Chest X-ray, PA view. Patient: 47 years old, sex F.
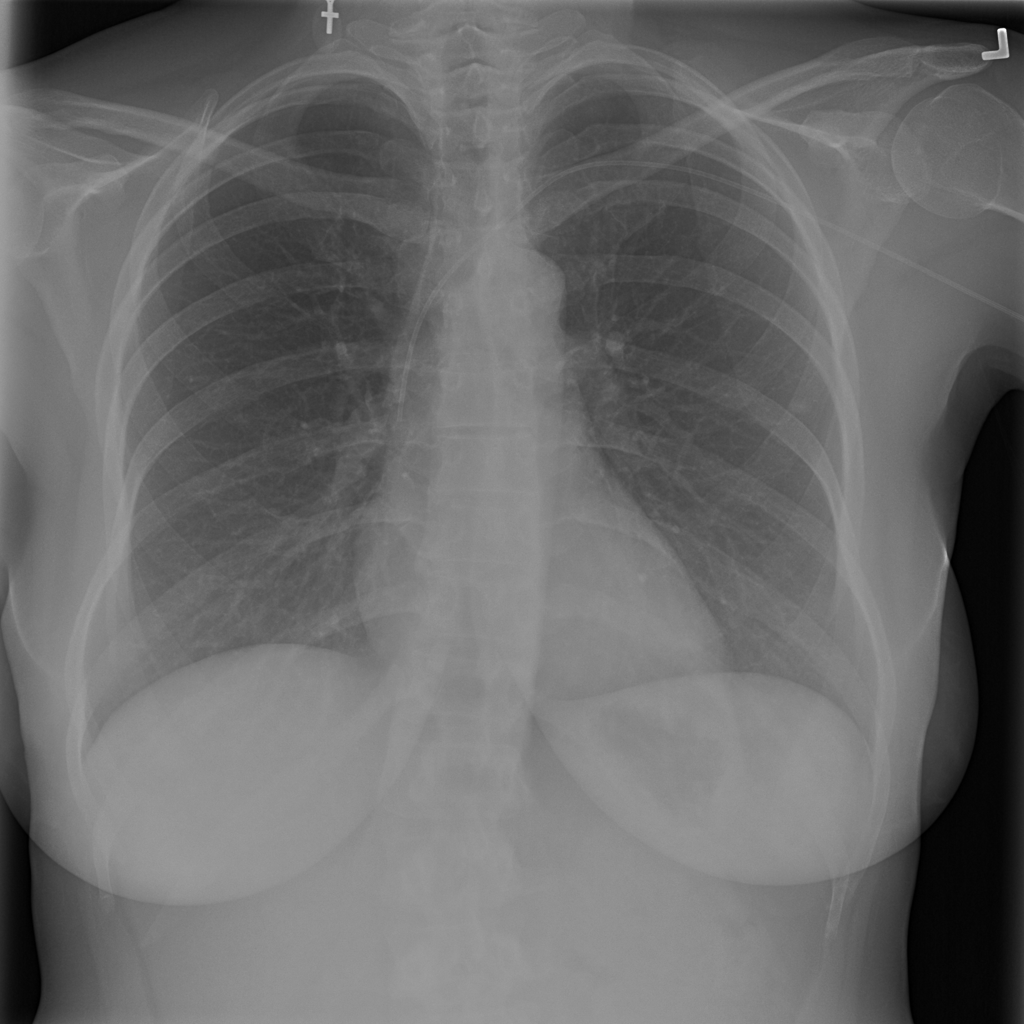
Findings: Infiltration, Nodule